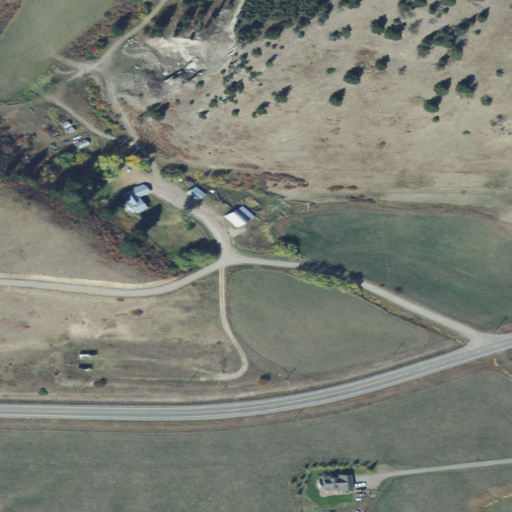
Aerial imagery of valley in Montana named Mayfield Gulch containing shrub, grassland, open development, low intensity development, cultivated crops, and evergreen forest